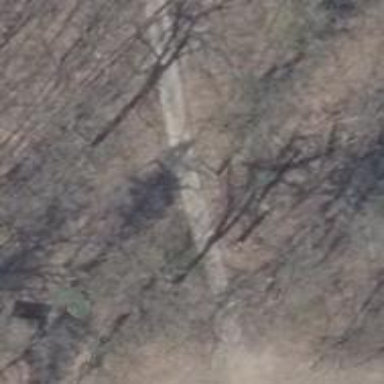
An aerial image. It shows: Gravel track with grade 3 tracktype.